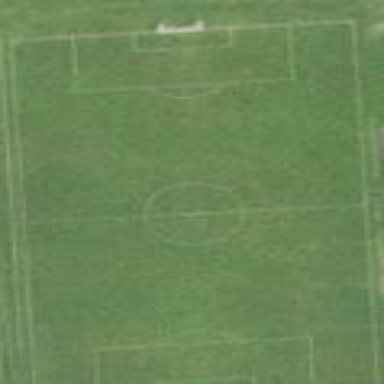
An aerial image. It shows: Soccer pitch designated for leisure and sports activities.